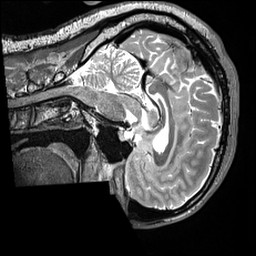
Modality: T2w
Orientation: sagittal
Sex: male